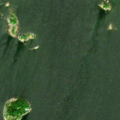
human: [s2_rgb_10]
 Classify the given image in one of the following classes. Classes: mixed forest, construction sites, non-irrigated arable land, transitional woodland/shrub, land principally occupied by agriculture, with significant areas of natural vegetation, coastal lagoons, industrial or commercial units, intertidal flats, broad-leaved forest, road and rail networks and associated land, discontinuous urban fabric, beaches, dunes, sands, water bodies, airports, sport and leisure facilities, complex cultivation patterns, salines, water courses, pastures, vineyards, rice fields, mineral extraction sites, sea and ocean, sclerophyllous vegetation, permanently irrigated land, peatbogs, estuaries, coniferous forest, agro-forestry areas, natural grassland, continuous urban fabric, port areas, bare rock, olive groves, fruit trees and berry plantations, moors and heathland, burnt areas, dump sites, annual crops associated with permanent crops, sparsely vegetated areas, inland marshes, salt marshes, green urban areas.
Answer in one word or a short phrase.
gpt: sea and ocean